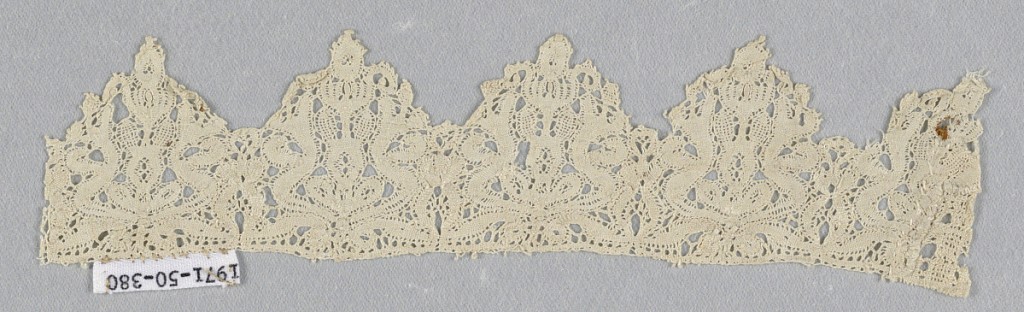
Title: Border
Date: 17th century
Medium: natural linen Technique: bobbin lace, discontinuous tape
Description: Fragment of a band with floral forms forming tabs.